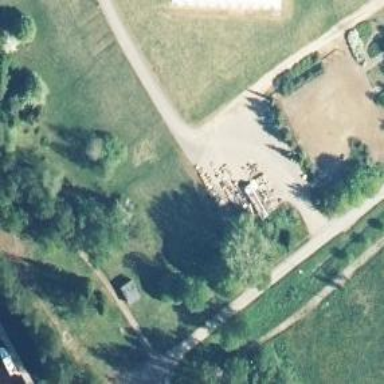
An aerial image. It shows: Disc golf basket.